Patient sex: M
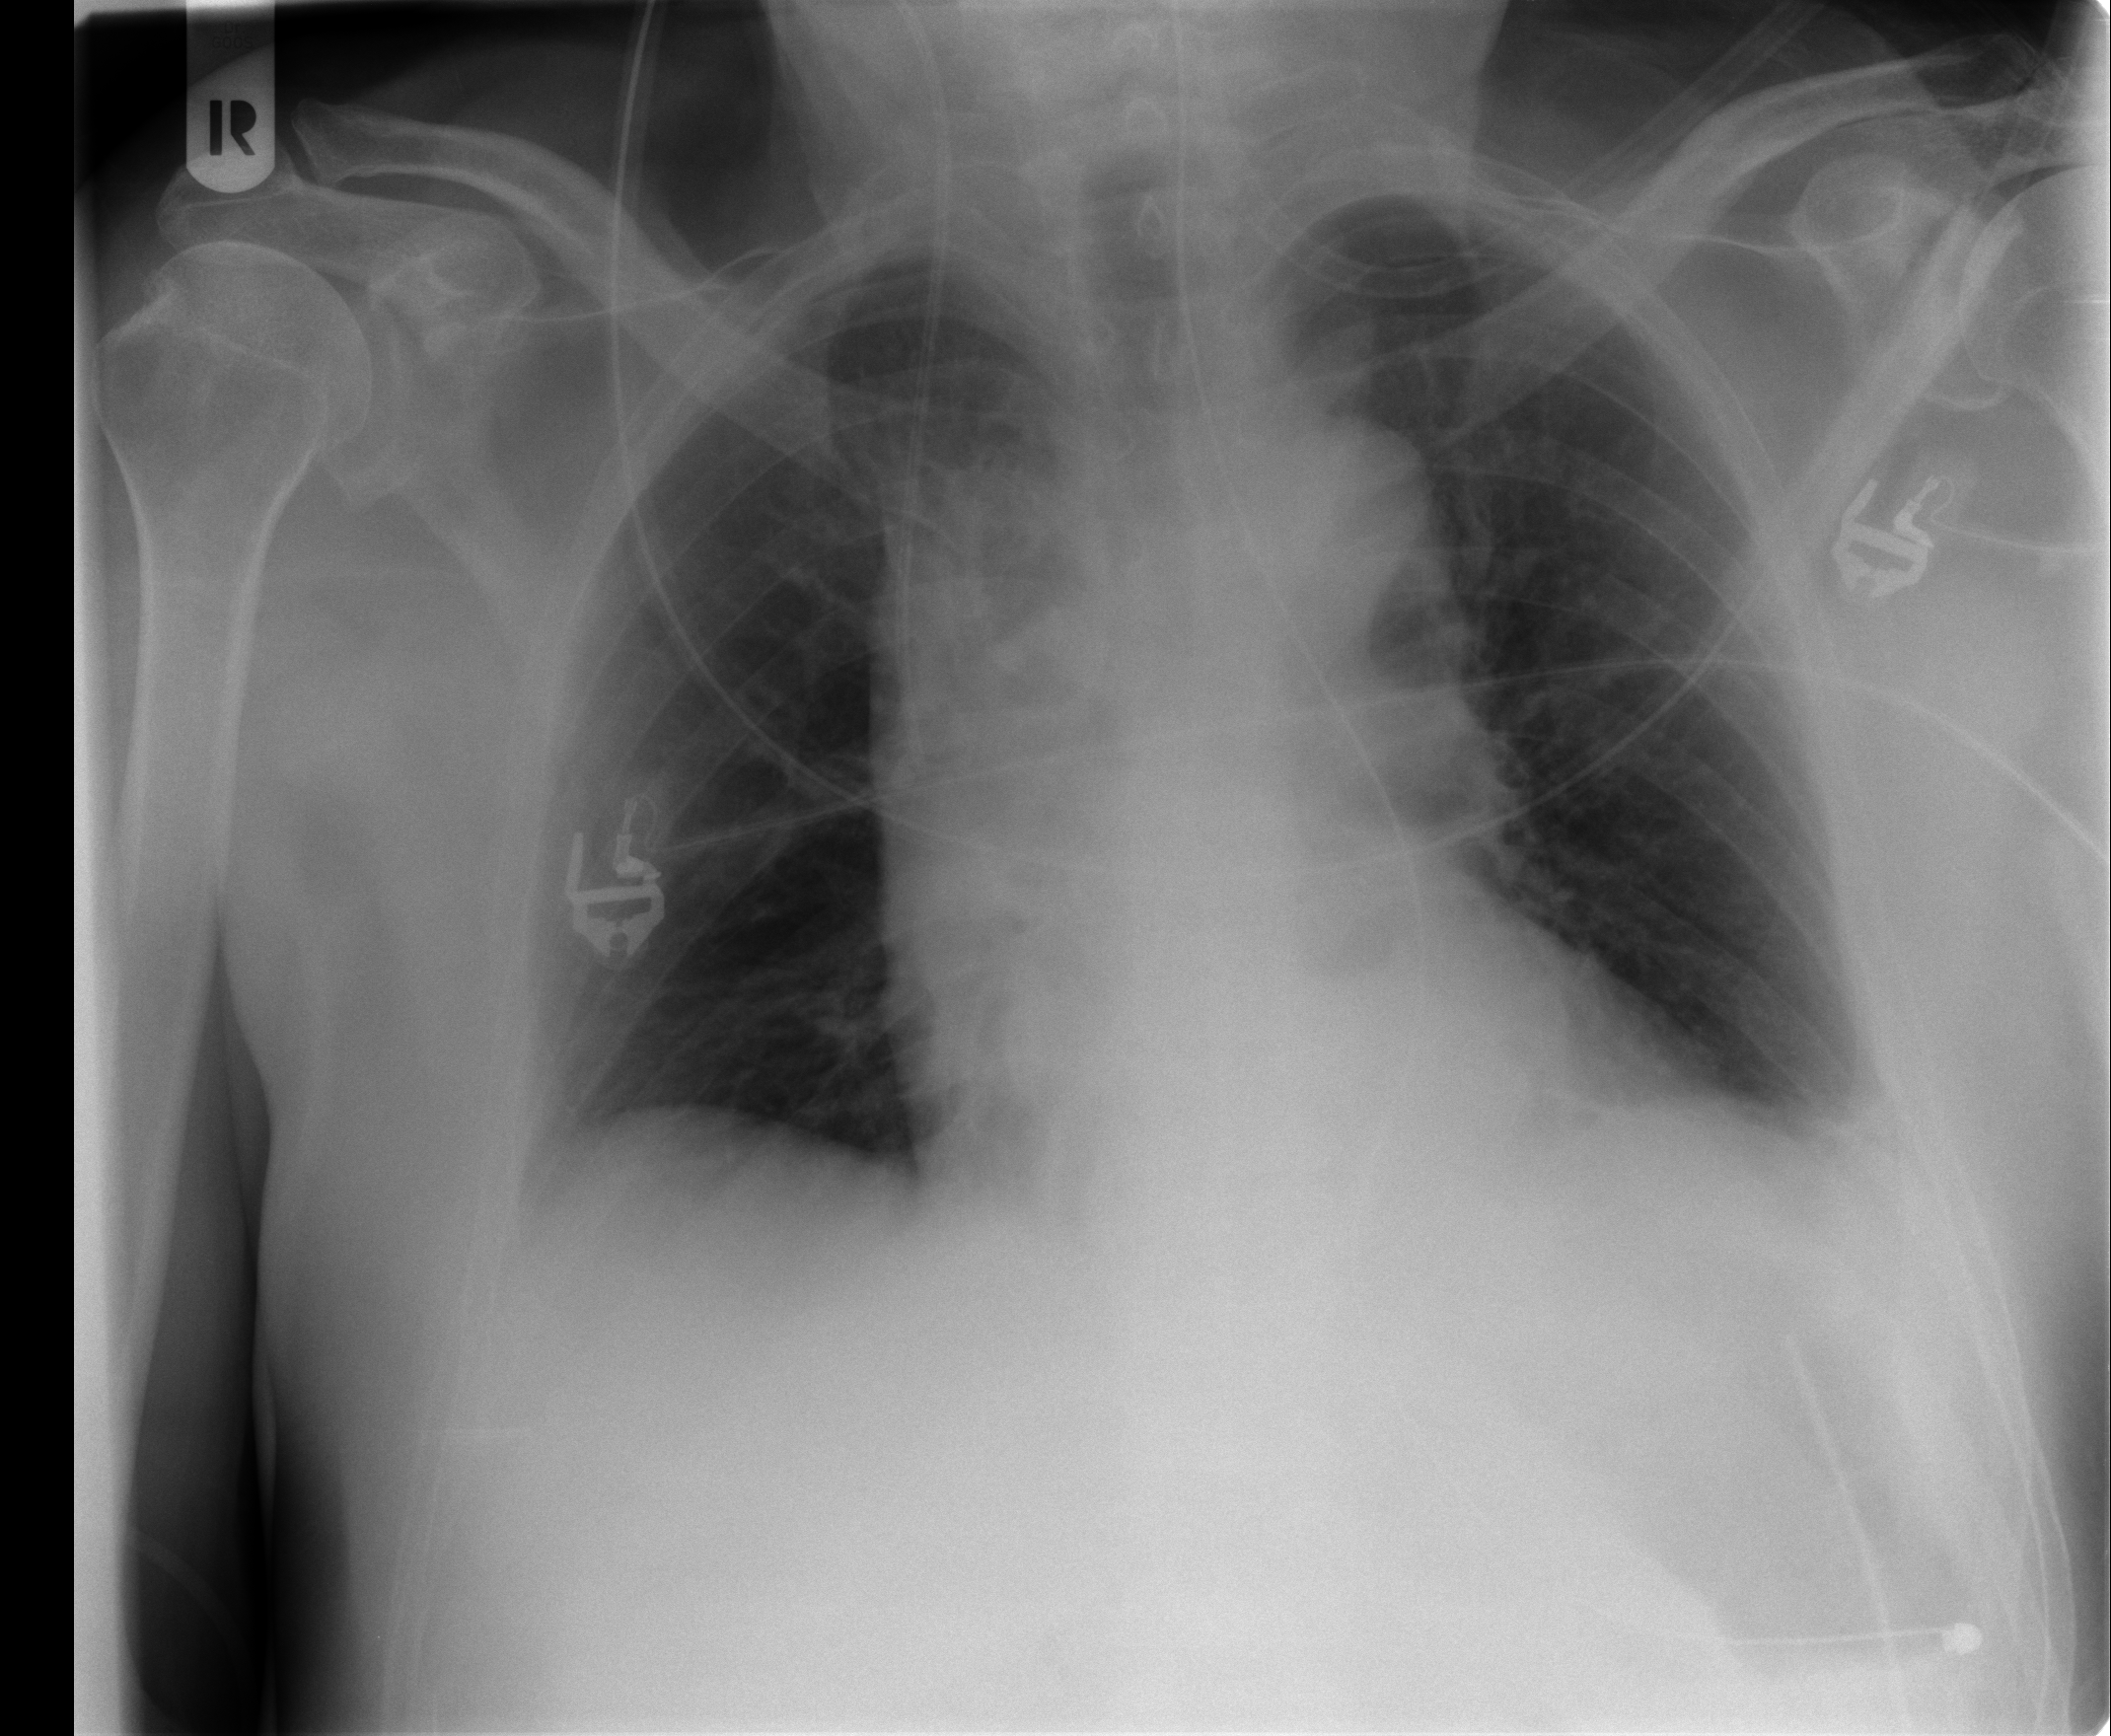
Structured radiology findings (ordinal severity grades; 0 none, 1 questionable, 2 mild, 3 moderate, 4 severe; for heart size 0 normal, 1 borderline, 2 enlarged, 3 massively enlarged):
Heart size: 2
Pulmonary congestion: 0
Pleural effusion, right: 2
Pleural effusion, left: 2
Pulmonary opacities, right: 0
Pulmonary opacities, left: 0
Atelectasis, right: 2
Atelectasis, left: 2